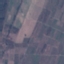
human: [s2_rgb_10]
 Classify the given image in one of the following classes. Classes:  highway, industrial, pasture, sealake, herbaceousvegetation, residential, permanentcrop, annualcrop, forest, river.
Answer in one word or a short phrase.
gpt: PermanentCrop